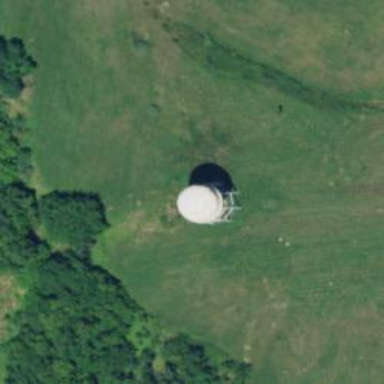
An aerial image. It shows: Water tower that is man-made.